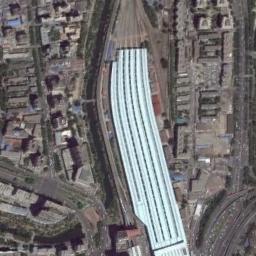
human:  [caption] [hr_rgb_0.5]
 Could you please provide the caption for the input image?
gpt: There is a railway station in the crowded city .

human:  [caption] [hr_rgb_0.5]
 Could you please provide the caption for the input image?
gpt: The railway station has lots of railways and a white building and lots of other buildings are next to the railway station .

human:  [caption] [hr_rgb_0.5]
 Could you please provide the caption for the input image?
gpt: The railway station is next to some buildings .

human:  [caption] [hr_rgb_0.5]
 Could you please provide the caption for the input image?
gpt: There are many buildings of different shapes beside the railway station .

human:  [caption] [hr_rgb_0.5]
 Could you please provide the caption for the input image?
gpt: There are many buildings around the light-blue railway station .